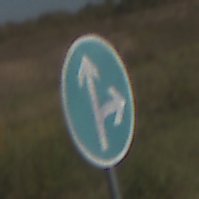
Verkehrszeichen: VorgeschriebeneFahrtrichtungGeradeausOderRechts
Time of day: MorningAfternoon
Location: Outdoor (Nature)
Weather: Clear
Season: Autumn
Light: Natural